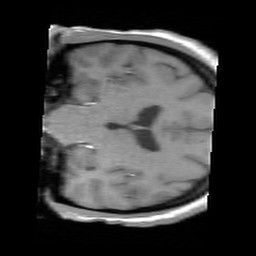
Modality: FLASH
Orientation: coronal
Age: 20
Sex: female
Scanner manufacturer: siemens
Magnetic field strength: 3 T
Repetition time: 0.245 s
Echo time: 0.0026 s